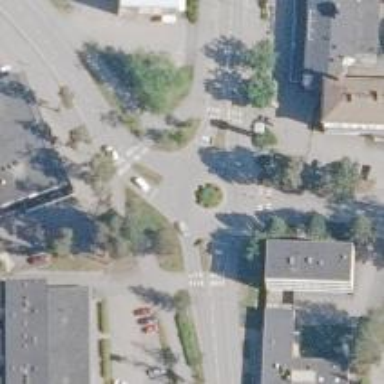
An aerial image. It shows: Roundabout at tertiary road junction.